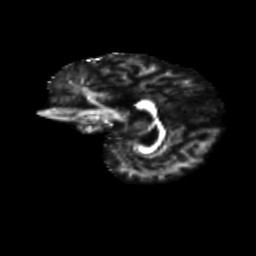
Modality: FA
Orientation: sagittal
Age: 71
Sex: female
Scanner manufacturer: siemens
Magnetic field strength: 3 T
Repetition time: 4.71 s
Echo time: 0.0906 s